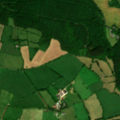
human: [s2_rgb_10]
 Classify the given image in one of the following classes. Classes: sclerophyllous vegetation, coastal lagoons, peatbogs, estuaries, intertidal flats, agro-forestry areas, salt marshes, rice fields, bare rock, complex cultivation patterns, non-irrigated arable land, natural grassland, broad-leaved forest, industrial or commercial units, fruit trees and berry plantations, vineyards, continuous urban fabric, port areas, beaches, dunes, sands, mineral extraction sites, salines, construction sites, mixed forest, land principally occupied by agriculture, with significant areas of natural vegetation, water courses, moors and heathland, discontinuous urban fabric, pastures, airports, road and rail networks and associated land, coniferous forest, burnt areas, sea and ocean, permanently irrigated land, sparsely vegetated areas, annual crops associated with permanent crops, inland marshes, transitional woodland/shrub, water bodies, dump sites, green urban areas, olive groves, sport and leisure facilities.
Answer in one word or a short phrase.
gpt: non-irrigated arable land, pastures, coniferous forest